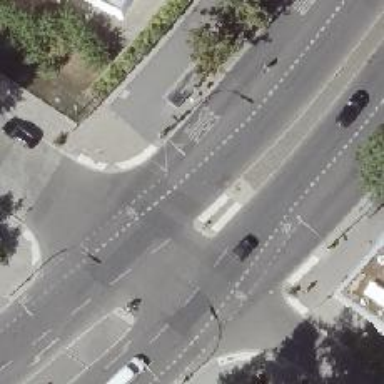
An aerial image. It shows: Unmarked crossing on the road.